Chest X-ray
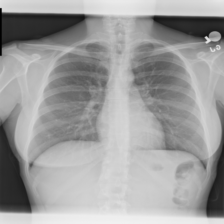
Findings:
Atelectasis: negative
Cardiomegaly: negative
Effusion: negative
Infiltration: negative
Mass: negative
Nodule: negative
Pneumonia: negative
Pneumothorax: negative
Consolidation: negative
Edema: negative
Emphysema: negative
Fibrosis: negative
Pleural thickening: negative
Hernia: negative